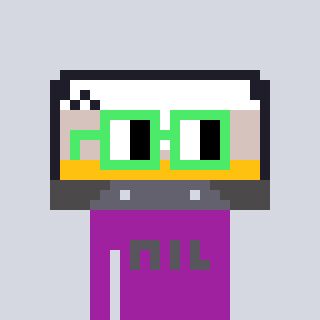
a pixel art character with square light green glasses, a cassette tape-shaped head and a magenta-colored body on a cool background